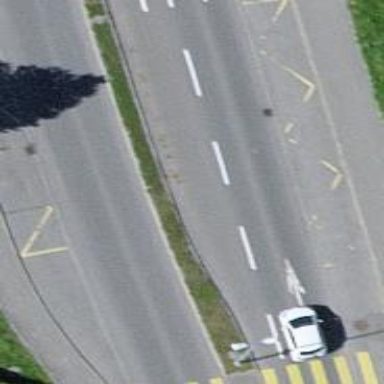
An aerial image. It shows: Asphalt road with sidewalks on both sides. The road is classified as primary highway.